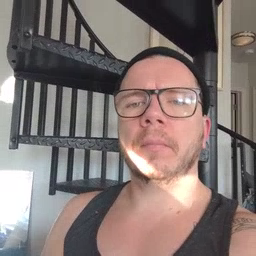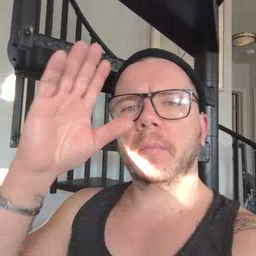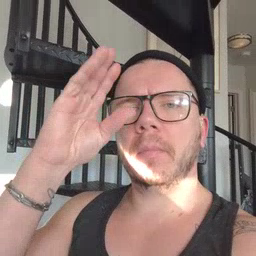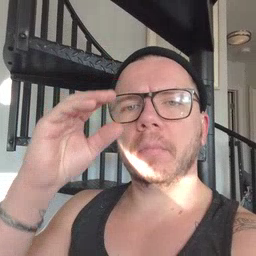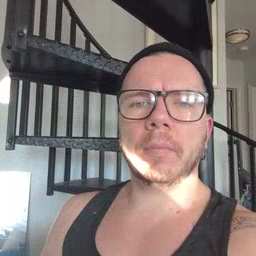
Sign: boy